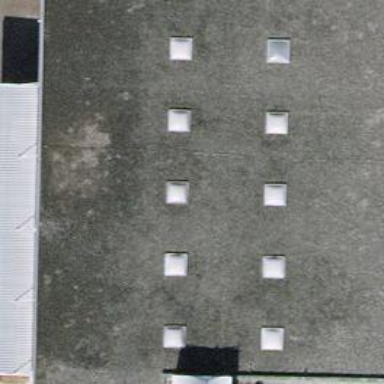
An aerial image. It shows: Industrial building.